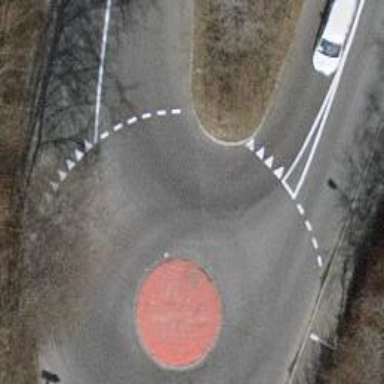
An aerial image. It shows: Unclassified road with asphalt surface leading to roundabout.